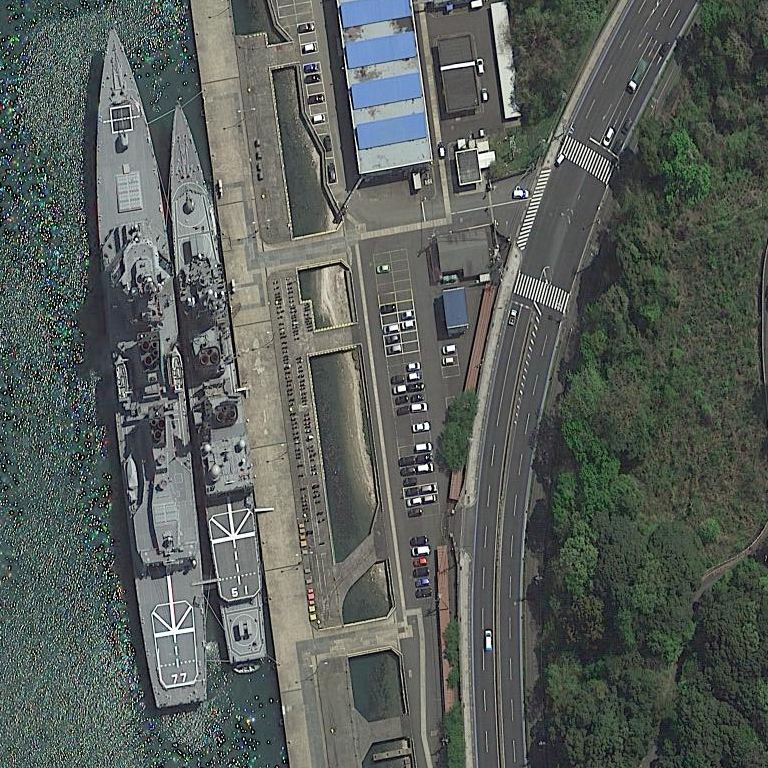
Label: cruiser